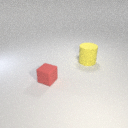
large yellow rubber cylinder to the right of small red rubber cube